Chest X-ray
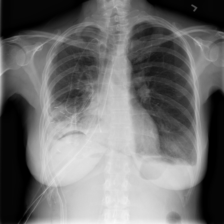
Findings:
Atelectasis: negative
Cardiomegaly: negative
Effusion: positive
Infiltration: negative
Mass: negative
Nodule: negative
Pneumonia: negative
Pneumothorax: negative
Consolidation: negative
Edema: negative
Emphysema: negative
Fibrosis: negative
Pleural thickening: negative
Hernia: negative